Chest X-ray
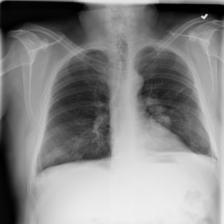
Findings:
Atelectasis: negative
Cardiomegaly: negative
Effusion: negative
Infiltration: negative
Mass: positive
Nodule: positive
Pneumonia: negative
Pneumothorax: negative
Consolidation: negative
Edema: negative
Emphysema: negative
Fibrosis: negative
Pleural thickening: negative
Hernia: negative